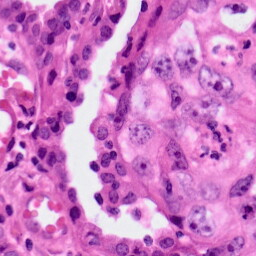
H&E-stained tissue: Lung